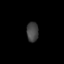
Tissue: lung
Cell type: Fibroblasts
Senescence score: 0.5514
Nuclear area (px): 233
Mean DAPI intensity: 65.657